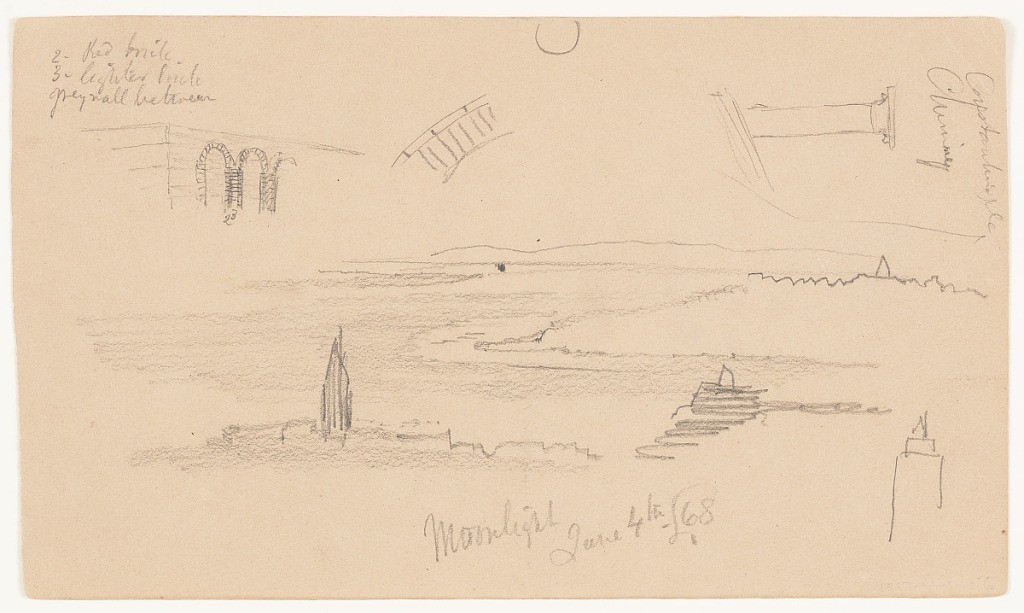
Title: Moonlight over Constantinople, Turkey (Istanbul)
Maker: Frederic Edwin Church, American, 1826–1900
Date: June 4, 1868
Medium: Graphite on tan wove paper; verso: graphite
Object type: Drawing
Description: Landscape and architecture sketch showing a view overlooking Constantinople, Turkey (now Istanbul). Towers and buildings in foreground rise before a river or strait (likely the Bosphorus Strait). An elevated rise with buildings is visible in middle distance at right. The moon hangs above in the upper margin. In the background, mountains define the horizon. In upper portion of composition, three details of arches and a column are visible.

Verso: Architectural sketches showing two towers in Constantinople, Turkey (now Istanbul). At left, an octagonal tower beside a crenellated wall has a conical roof. At right and oppositely oriented, the facade of a tower is shown, characterized by two, tall, framing columns.